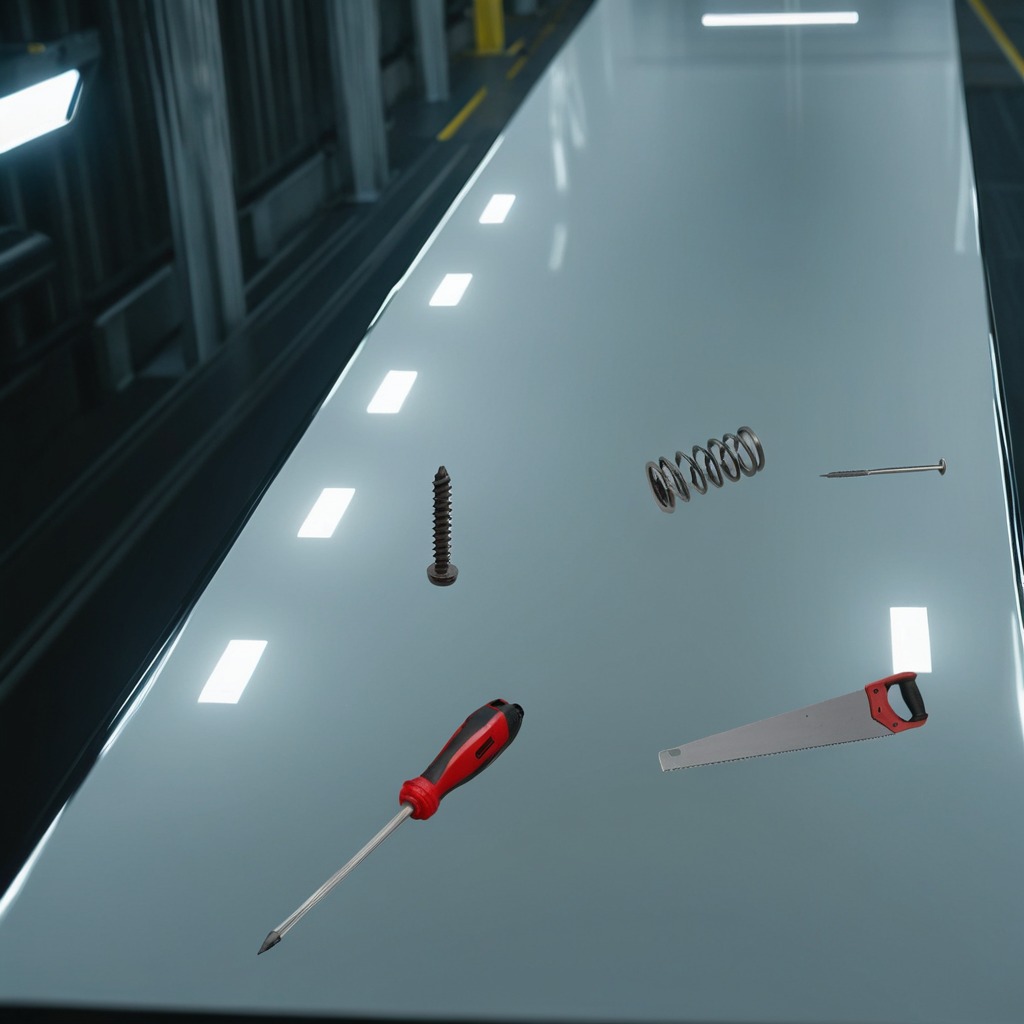
A metal machine screw, an iron nail, a coiled metal spring, a handheld metal saw, and a screwdriver are lying on the table.